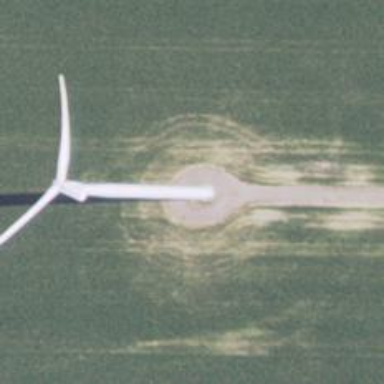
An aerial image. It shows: Wind generator powered by horizontal-axis wind turbine.